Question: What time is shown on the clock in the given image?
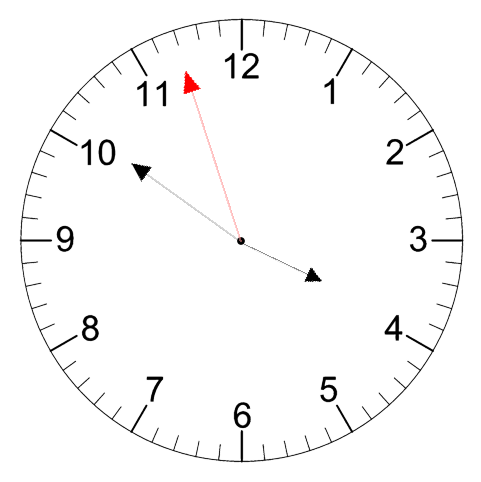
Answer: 03:50:57